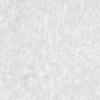
Label: no_change